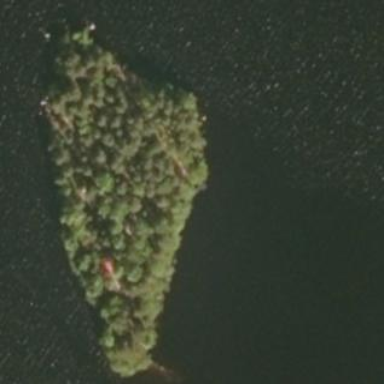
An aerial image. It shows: Image showing island.